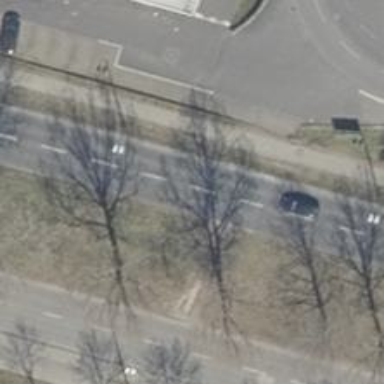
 featuring dual carriageway and asphalt surface."